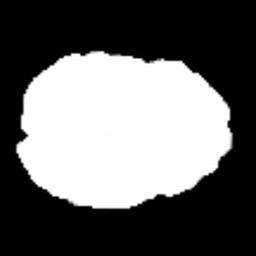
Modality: FA
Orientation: axial
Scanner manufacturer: siemens
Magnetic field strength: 3 T
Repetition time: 3.6 s
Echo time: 0.092 s